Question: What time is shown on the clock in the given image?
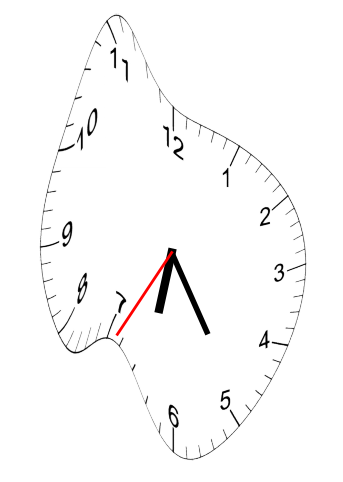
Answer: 06:24:35